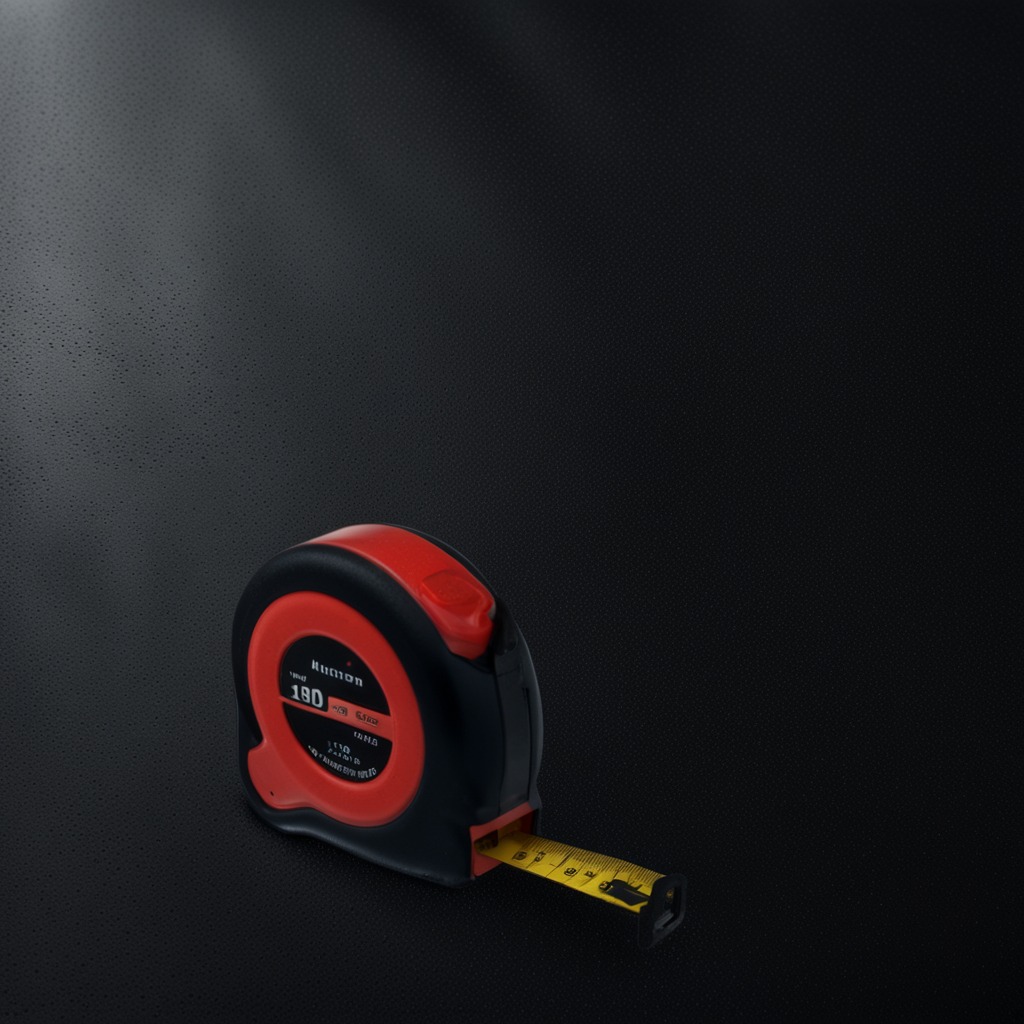
A measuring tape lies on the clean granite tabletop inside a workshop at night with soft shadows worn but beneath the mat.